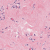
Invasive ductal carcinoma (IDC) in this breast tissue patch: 0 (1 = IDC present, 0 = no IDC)